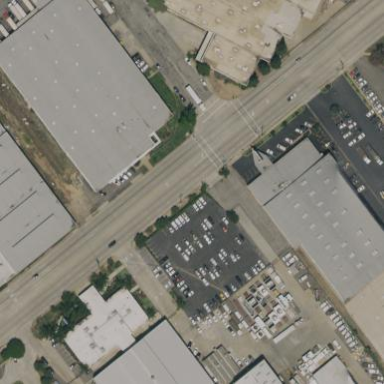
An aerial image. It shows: Warehouse.